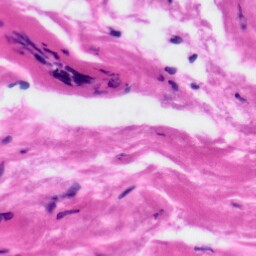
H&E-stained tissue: Tonsil